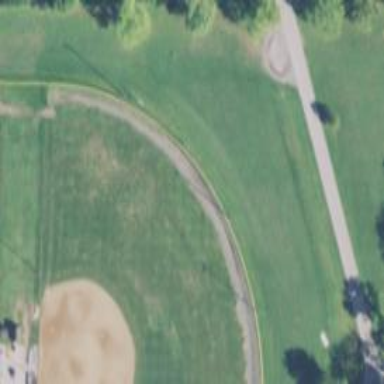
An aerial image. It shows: Baseball pitch for leisure land.